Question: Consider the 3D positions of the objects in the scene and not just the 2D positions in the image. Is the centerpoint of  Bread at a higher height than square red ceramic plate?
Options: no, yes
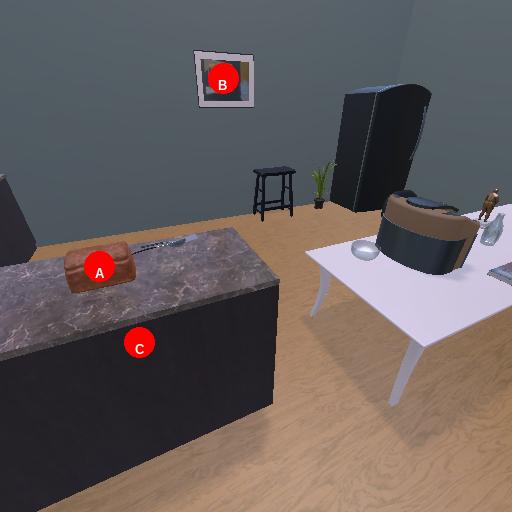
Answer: no